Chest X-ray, PA view. Patient: 66 years old, sex F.
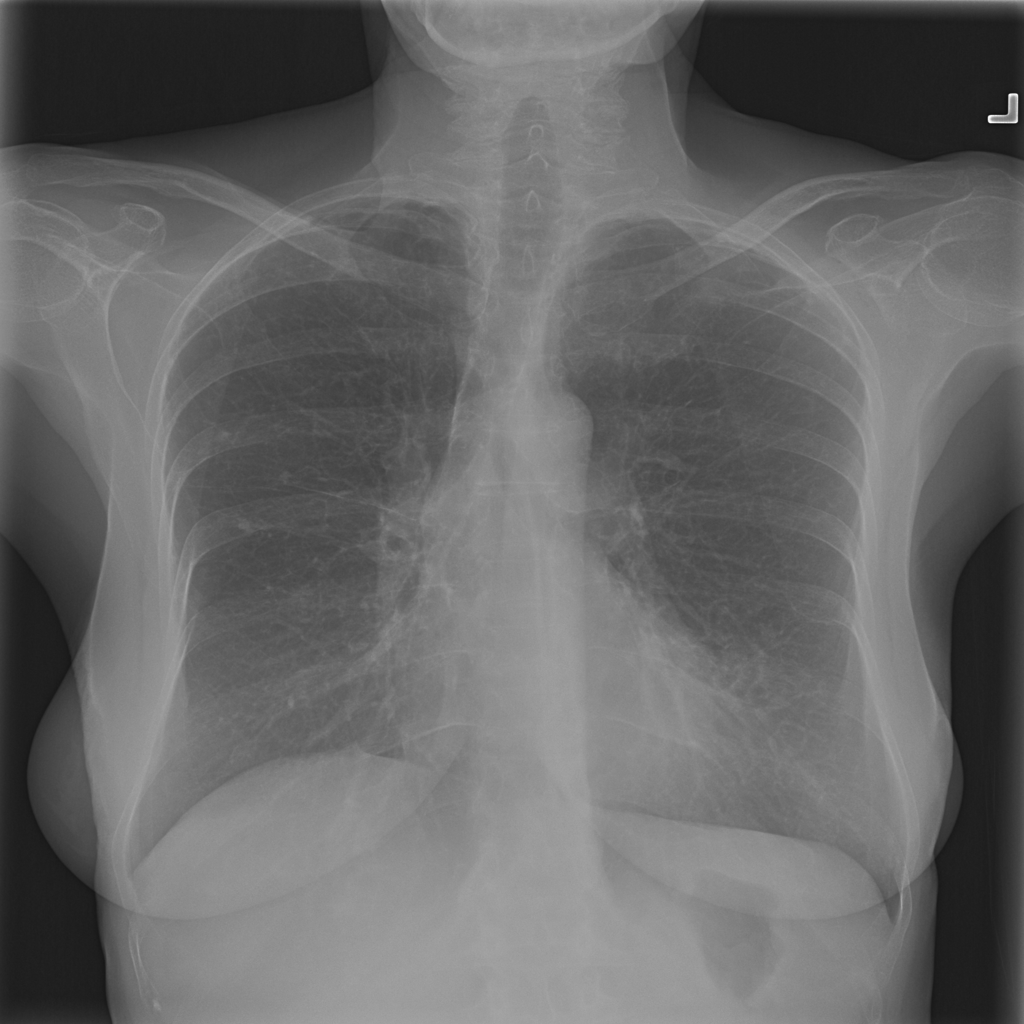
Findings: No Finding